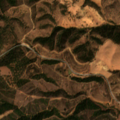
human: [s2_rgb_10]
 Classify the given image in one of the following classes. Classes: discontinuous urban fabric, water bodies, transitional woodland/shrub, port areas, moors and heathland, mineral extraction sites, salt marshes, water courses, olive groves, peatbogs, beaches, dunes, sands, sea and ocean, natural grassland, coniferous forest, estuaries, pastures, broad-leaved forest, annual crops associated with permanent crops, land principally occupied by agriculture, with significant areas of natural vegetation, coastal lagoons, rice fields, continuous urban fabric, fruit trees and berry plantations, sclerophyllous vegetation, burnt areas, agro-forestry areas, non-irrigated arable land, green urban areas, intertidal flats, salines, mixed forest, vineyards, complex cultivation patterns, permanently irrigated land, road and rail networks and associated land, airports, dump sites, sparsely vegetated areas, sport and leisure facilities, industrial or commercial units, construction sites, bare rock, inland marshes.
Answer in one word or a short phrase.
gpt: agro-forestry areas, broad-leaved forest, transitional woodland/shrub